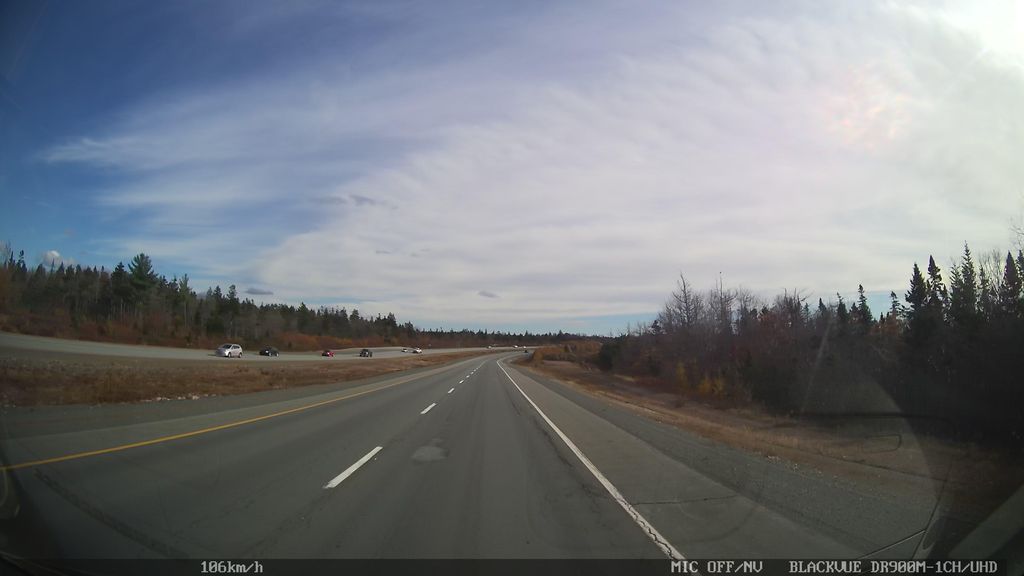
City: halifax